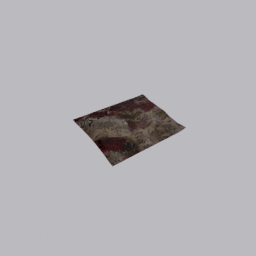
Label: nature